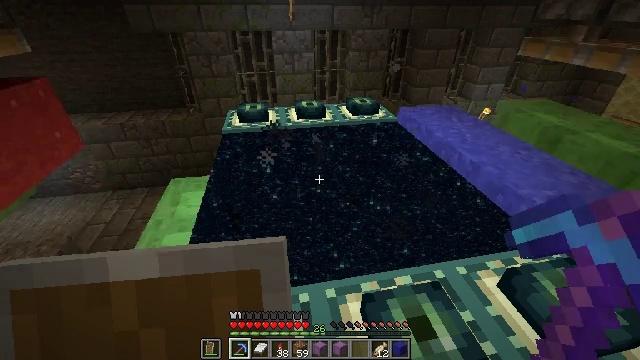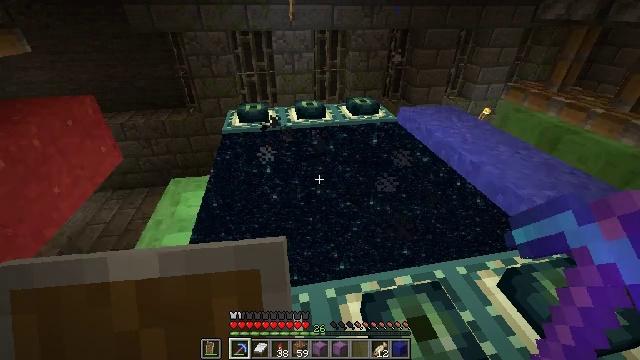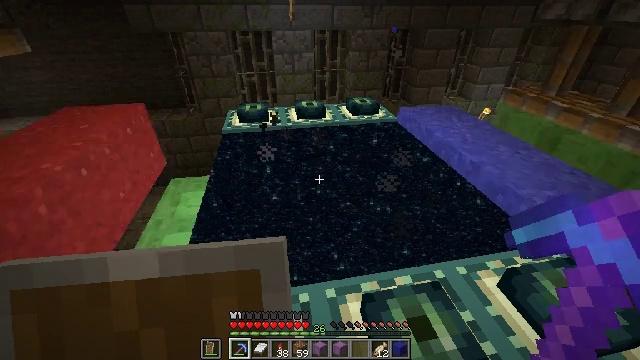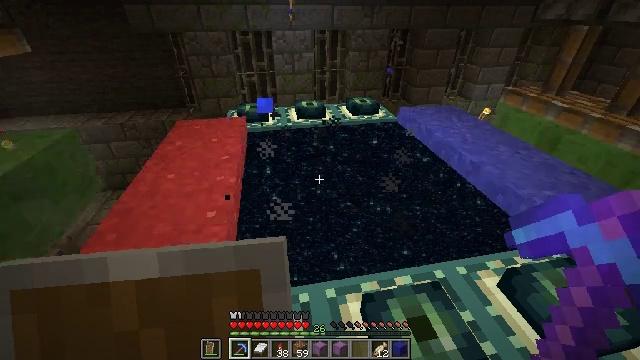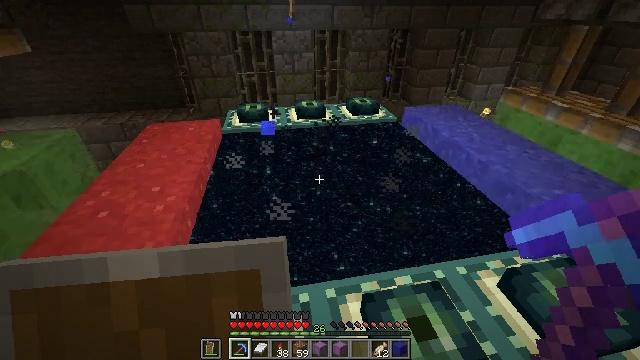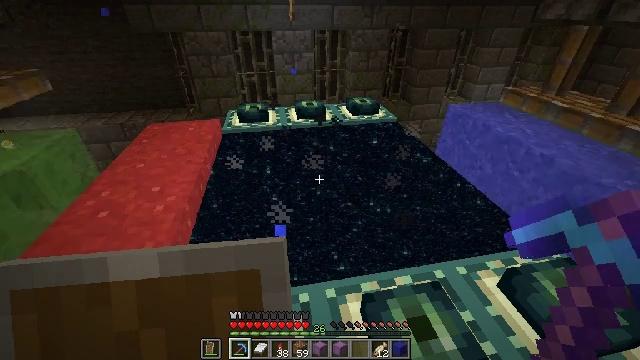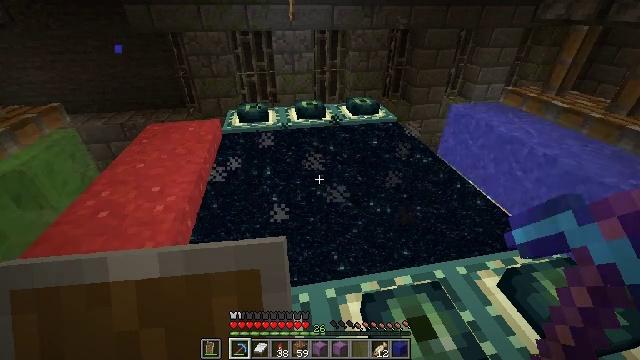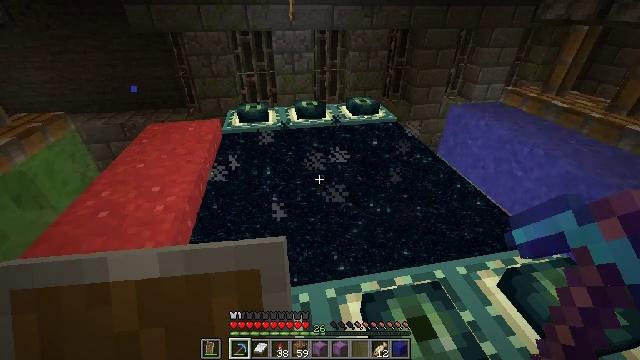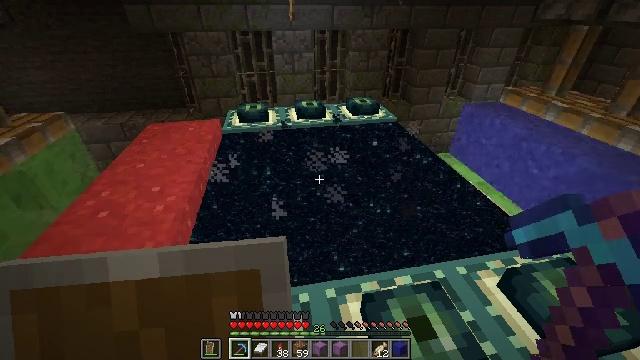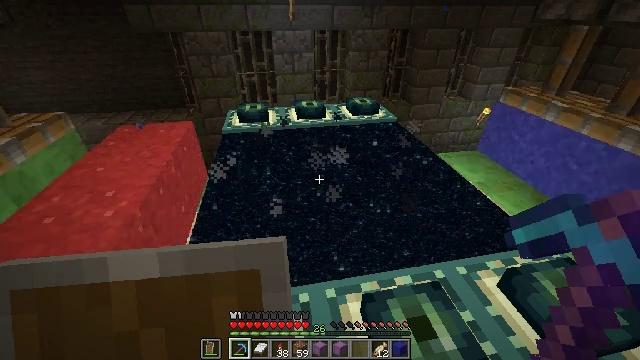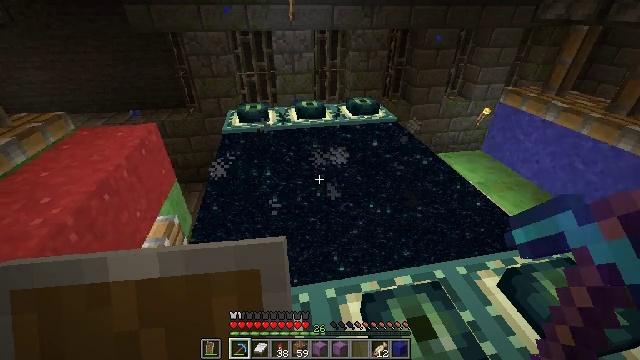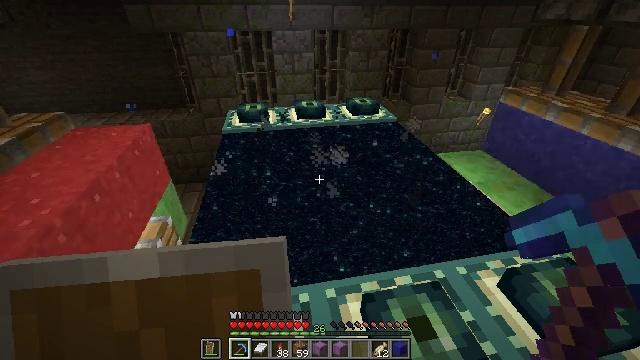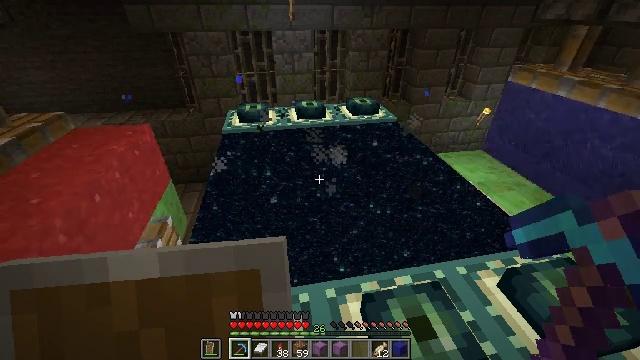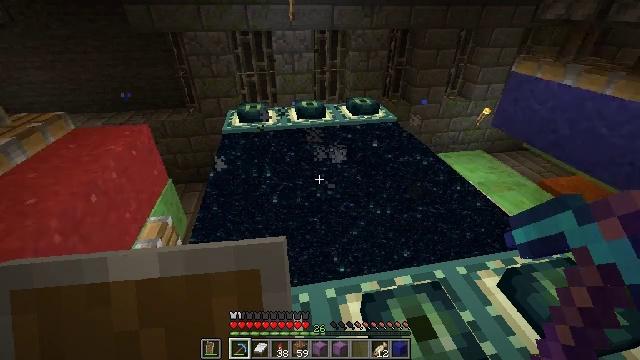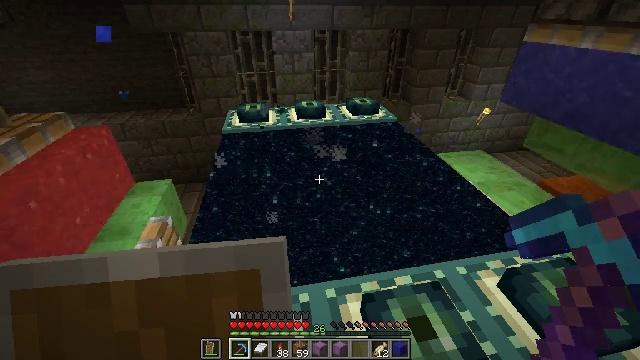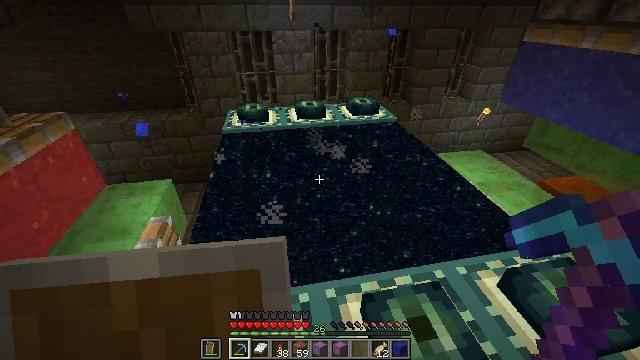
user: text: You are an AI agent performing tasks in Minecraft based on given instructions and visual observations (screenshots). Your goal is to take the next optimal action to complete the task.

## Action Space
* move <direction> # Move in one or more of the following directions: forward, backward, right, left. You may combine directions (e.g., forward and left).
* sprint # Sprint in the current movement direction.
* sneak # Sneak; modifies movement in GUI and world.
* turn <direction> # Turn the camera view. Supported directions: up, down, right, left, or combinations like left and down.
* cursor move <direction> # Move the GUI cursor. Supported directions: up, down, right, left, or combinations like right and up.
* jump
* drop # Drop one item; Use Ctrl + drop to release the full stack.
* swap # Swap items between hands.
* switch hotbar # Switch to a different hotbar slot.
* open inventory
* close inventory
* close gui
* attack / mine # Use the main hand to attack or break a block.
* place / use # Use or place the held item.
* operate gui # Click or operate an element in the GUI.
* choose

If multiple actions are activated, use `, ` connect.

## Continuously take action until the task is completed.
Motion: motion action
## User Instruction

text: Break the blue concrete powder.
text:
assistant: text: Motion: no_op
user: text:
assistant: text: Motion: no_op
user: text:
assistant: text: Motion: no_op
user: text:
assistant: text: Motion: no_op
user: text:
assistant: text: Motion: no_op
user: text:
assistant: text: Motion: no_op
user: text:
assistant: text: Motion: no_op
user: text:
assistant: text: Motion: no_op
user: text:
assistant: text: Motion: no_op
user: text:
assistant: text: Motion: no_op
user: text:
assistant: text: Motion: no_op
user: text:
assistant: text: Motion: no_op
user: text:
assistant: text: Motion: no_op
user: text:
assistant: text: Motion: no_op
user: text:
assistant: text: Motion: no_op
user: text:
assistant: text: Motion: no_op
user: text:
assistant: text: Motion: no_op
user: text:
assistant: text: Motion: no_op
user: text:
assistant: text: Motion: no_op
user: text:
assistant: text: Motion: no_op
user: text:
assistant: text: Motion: no_op
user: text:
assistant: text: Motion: no_op
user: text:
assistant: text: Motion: no_op
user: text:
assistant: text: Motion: no_op
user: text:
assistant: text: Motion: no_op
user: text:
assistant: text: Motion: no_op
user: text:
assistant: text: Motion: no_op
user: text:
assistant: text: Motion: no_op
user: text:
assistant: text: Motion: no_op
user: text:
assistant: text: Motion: no_op